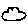
Label: cloud